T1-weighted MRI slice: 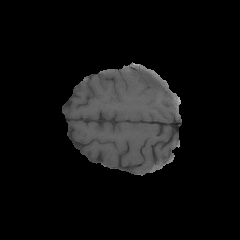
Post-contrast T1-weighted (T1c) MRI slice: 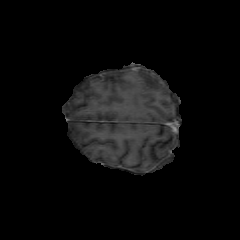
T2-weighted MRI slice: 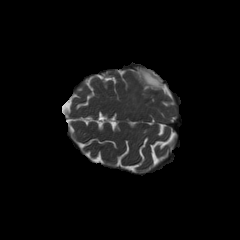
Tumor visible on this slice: yes